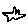
Label: star